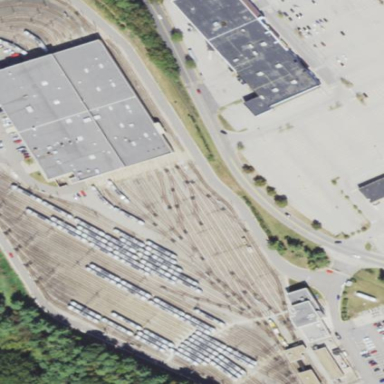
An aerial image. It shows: Railway area.